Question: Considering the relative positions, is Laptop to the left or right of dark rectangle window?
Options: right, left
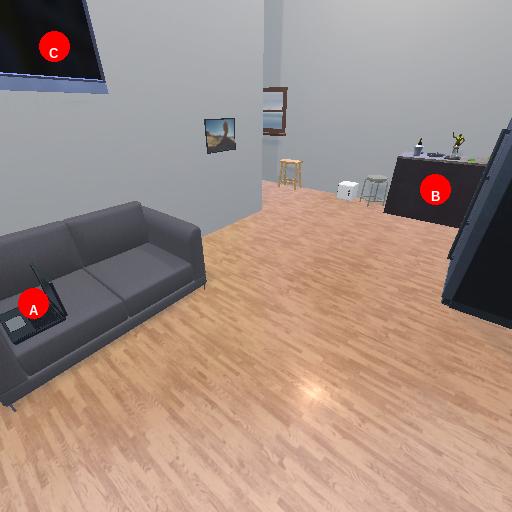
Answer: right